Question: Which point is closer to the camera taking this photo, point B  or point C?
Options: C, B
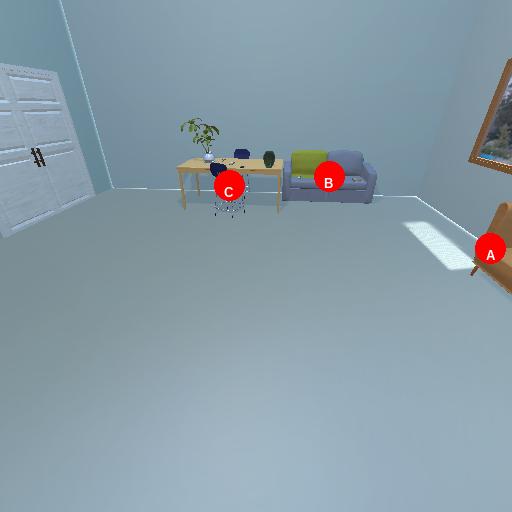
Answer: C